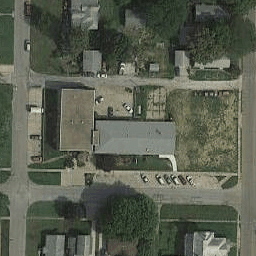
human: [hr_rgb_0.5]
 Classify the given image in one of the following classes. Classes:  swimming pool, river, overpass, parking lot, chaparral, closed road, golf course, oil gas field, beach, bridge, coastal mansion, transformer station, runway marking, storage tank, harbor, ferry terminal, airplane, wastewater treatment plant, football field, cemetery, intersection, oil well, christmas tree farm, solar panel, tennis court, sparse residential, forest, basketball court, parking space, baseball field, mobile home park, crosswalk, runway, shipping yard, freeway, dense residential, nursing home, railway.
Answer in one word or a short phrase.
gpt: nursing home